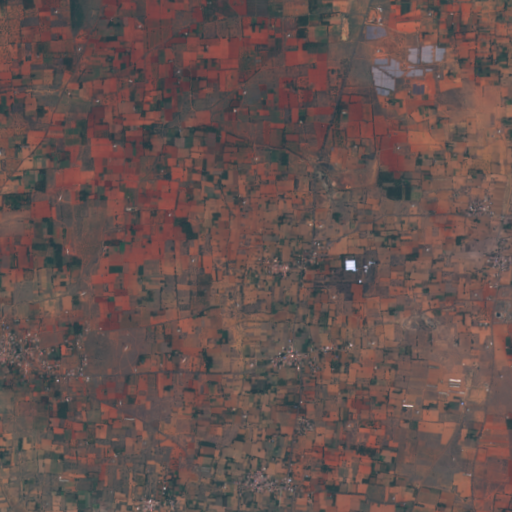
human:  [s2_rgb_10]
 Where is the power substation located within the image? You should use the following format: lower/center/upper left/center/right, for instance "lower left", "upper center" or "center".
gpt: The power substation is located in the center right of the image.
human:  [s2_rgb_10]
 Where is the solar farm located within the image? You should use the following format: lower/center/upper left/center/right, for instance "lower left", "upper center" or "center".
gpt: The solar farm is located in the upper right of the image.
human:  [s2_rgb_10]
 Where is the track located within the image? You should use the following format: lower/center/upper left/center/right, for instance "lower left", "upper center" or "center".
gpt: There is no track in the image.